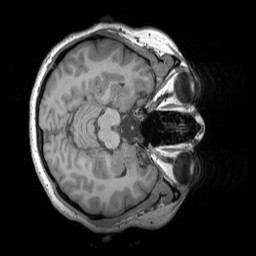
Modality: T1w
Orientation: axial
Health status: healthy